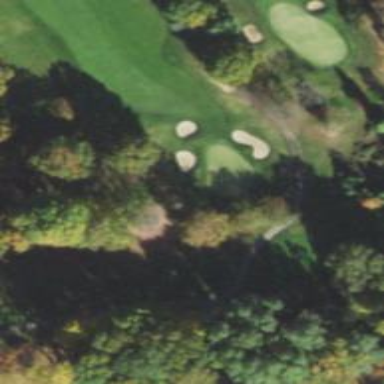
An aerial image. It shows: View of golf hole.